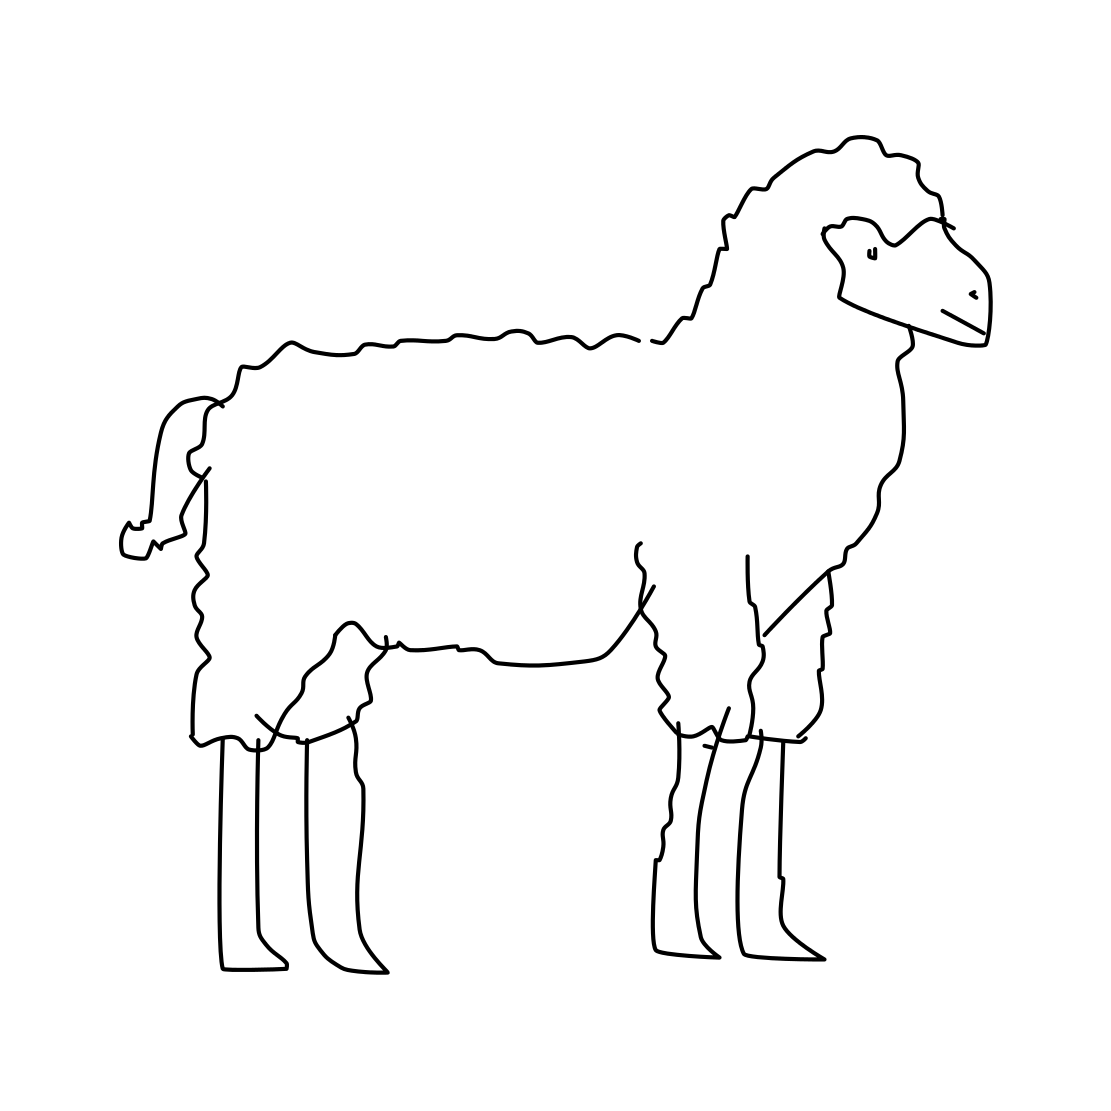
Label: sheep